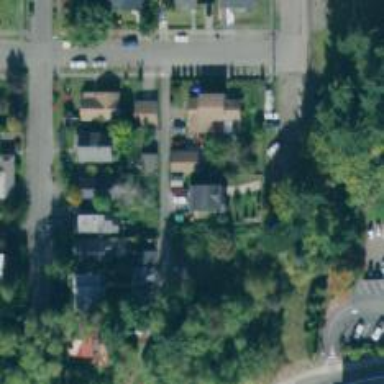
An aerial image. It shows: Alleyway designated as service road.